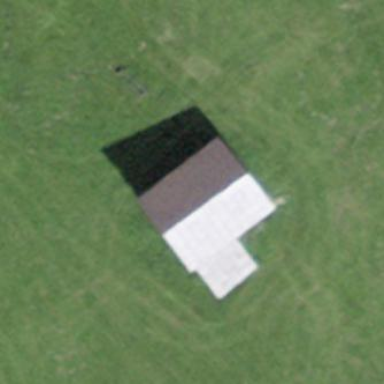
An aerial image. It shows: Shed building.